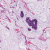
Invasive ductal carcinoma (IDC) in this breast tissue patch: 1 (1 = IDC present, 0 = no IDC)